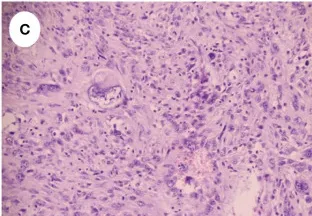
(C) The tumor cells were disorganized and showed sarcomatoid changes with marked heterogeneity.
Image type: pathology (h&e)